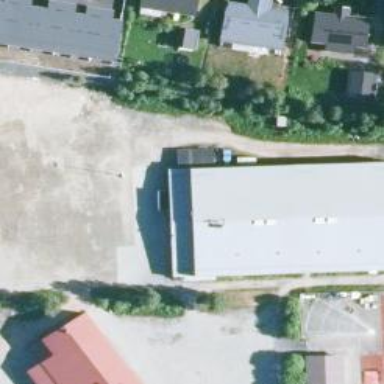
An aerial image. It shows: Commercial building situated near playground.